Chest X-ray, AP view. Patient: 48 years old, sex M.
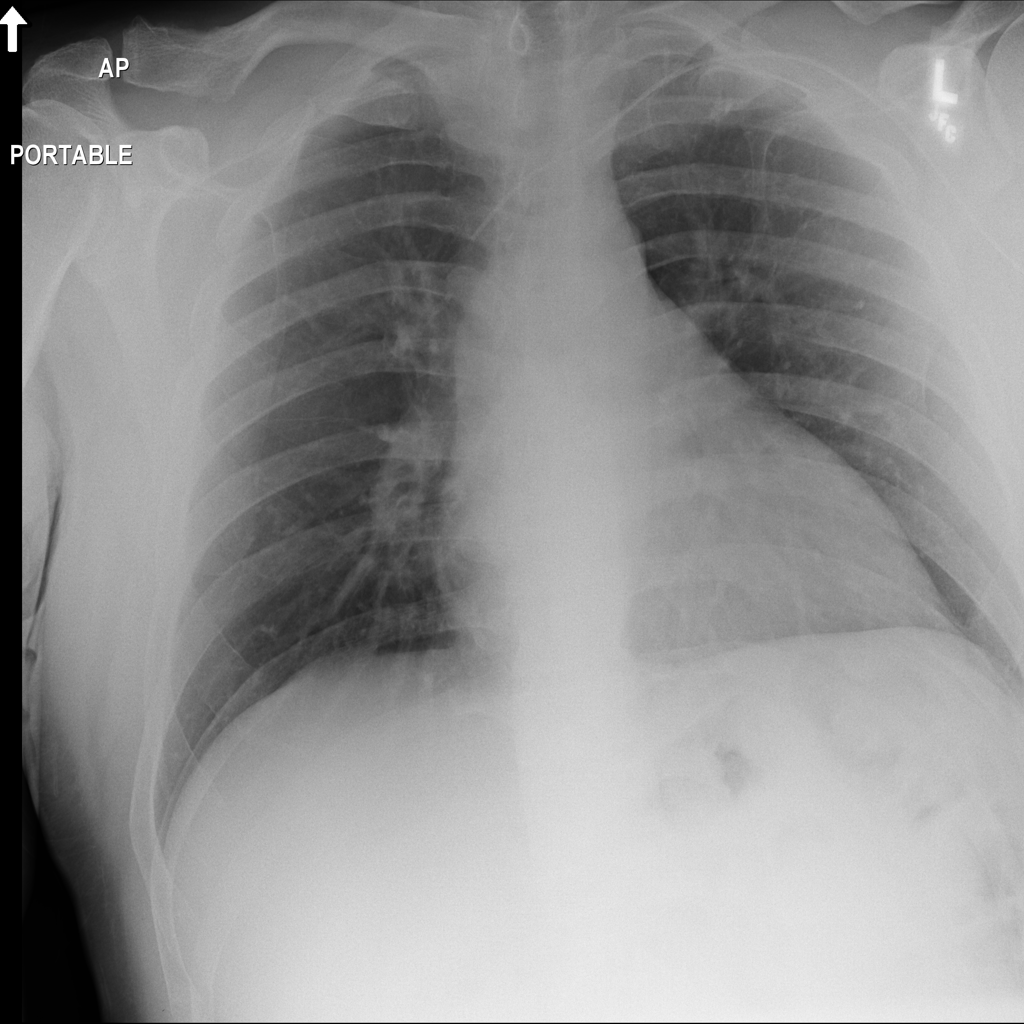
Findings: No Finding